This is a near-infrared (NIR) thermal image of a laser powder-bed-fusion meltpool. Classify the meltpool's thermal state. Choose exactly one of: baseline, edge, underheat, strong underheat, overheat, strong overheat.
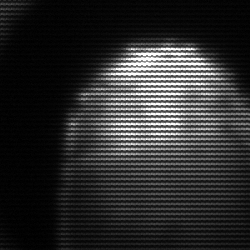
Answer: strong underheat